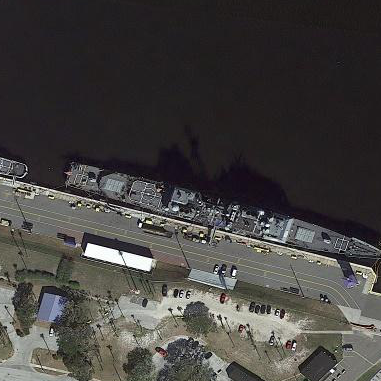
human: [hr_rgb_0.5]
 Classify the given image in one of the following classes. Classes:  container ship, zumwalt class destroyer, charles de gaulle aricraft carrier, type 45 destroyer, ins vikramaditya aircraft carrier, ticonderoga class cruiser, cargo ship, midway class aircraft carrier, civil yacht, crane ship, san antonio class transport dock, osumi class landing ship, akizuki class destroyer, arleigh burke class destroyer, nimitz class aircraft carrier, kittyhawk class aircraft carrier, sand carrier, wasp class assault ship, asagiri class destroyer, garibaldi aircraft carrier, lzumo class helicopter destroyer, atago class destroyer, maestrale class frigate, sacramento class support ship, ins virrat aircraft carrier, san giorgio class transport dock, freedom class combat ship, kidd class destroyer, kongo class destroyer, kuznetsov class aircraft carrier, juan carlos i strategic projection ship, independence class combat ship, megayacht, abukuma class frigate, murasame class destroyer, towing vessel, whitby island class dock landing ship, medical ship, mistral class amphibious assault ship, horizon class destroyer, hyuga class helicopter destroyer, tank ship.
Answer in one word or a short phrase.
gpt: Ticonderoga class cruiser